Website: crate-barrel
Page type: account-selection
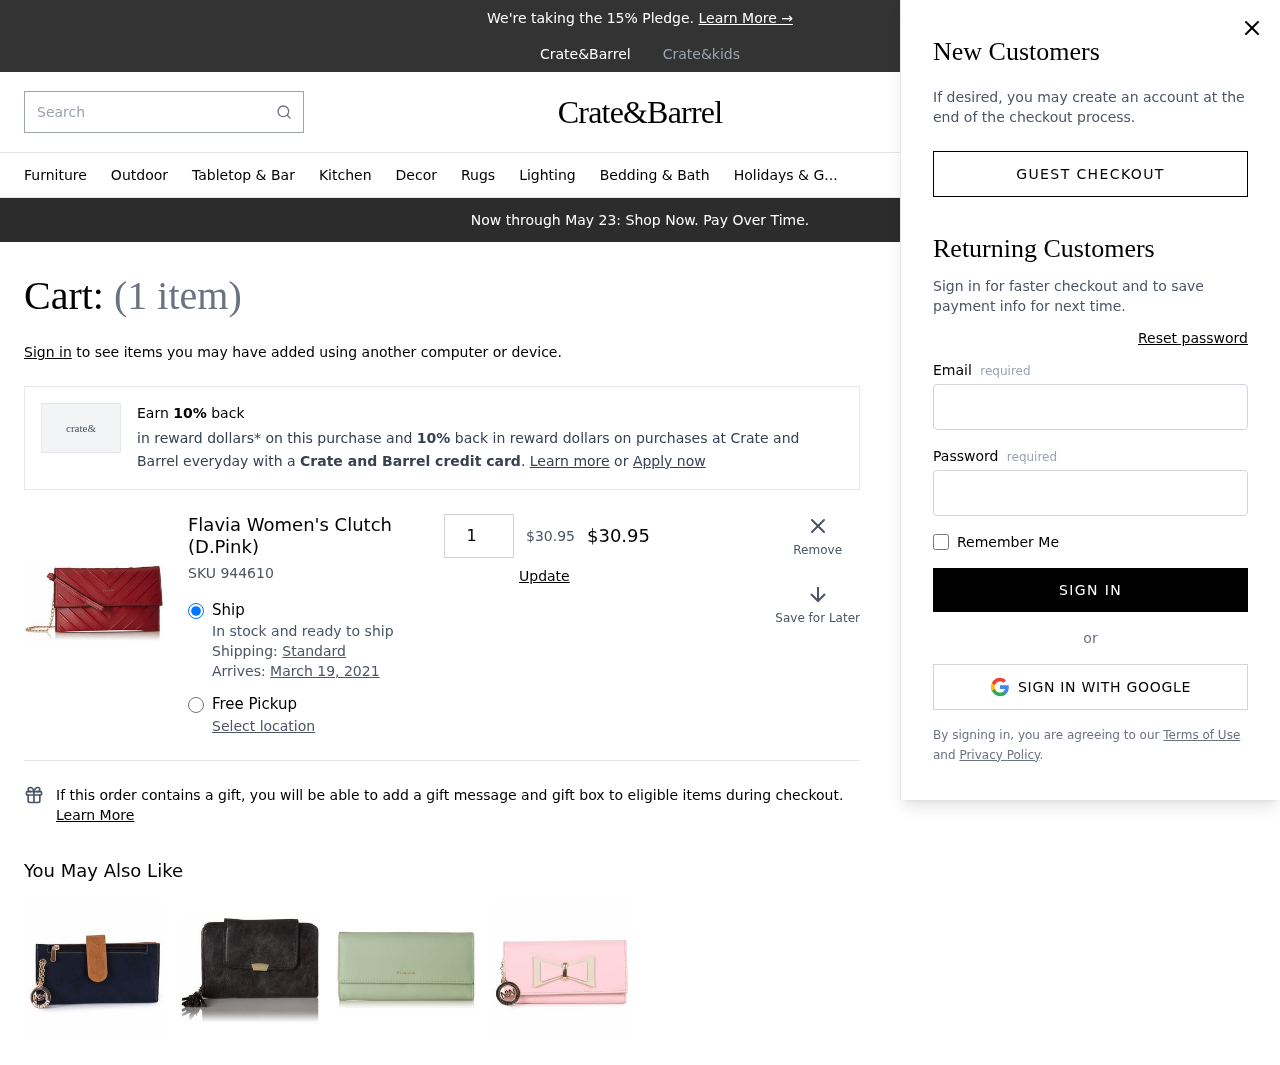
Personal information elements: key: PII_EMAIL
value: jared_williams@hotmail.com
Product elements: key: PRODUCT1_NAME
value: Flavia Women's Clutch (D.Pink)
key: PRODUCT1_PRICE
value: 30.95
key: PRODUCT1_QUANTITY
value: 1
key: PRODUCT1_SKU
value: SKU 944610
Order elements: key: ORDER_NUM_ITEMS
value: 1
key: ORDER_DELIVERY_DATE
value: March 19, 2021
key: ORDER_SUBTOTAL
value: $30.95
Search elements: key: HEADER_SEARCH
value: Search